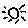
Label: sun